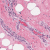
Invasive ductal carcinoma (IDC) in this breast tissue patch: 0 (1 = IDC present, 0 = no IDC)